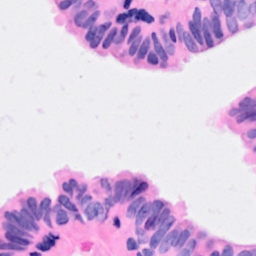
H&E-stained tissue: Breast